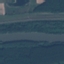
Land use / land cover: River